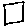
Label: square